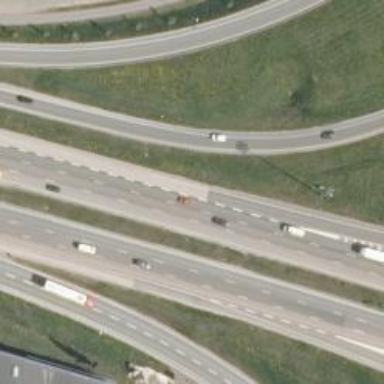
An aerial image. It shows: Asphalt trunk link road.